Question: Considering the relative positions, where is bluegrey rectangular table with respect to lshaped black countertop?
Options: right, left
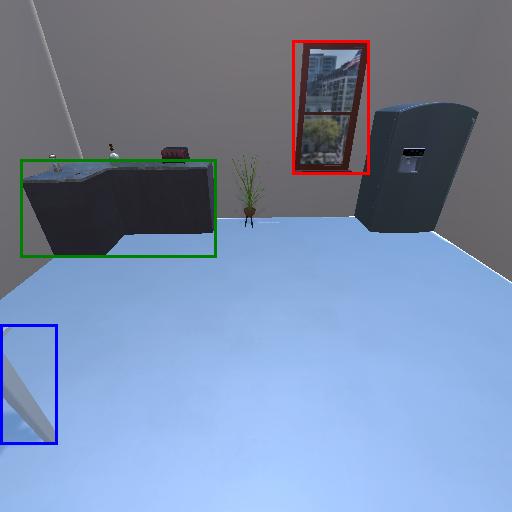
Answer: right